Question: I have 2 variable data frame. I want to concatenates values of these to variables into a new variable using python.
How can I do this?
E.g.:

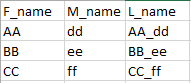
Answer: Concatenate columns together with separator:
'''
df = pd.DataFrame({'F_name':['AA','BB','CC'],
'M_name':['dd','ee','ff']})
df['L_name'] = df['F_name'] + '_' + df['M_name']
'''
Or use <URL>:
'''
df['L_name'] = df['F_name'].str.cat(df['M_name'], sep='_')
'''
---
'''
print (df)
F_name M_name L_name
0 AA dd AA_dd
1 BB ee BB_ee
2 CC ff CC_ff
'''